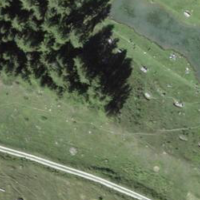
EUNIS habitat code: 26
Species observed at this site:
Ichthyosaura alpestris
Dryas octopetala
Pyrrhula pyrrhula
Dryocopus martius
Plantago media
Nucifraga caryocatactes
Aeshna cyanea
Turdus torquatus
Motacilla alba